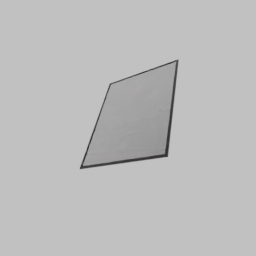
Label: decoration